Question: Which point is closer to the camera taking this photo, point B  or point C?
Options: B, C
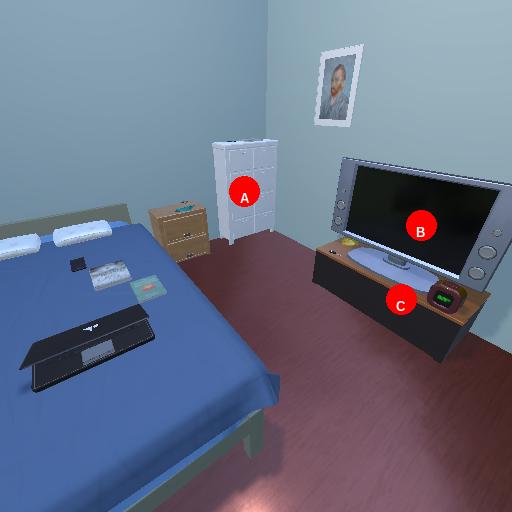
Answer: B